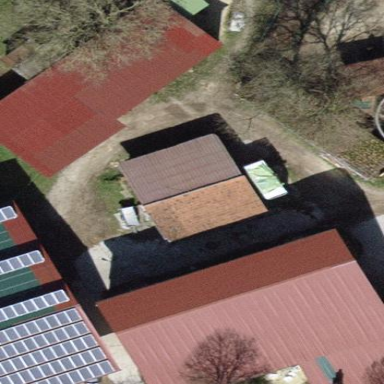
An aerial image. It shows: Building.